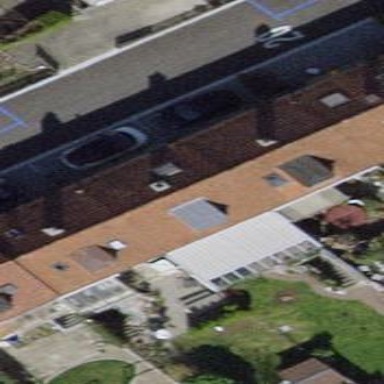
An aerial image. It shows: House with gabled roof made of tile. The roof is oriented across the building.